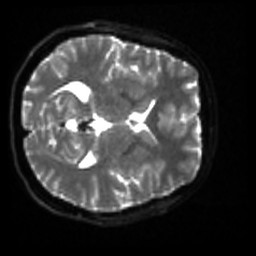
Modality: sbref
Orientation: axial
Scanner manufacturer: siemens
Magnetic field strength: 3 T
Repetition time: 4 s
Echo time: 0.0594 s